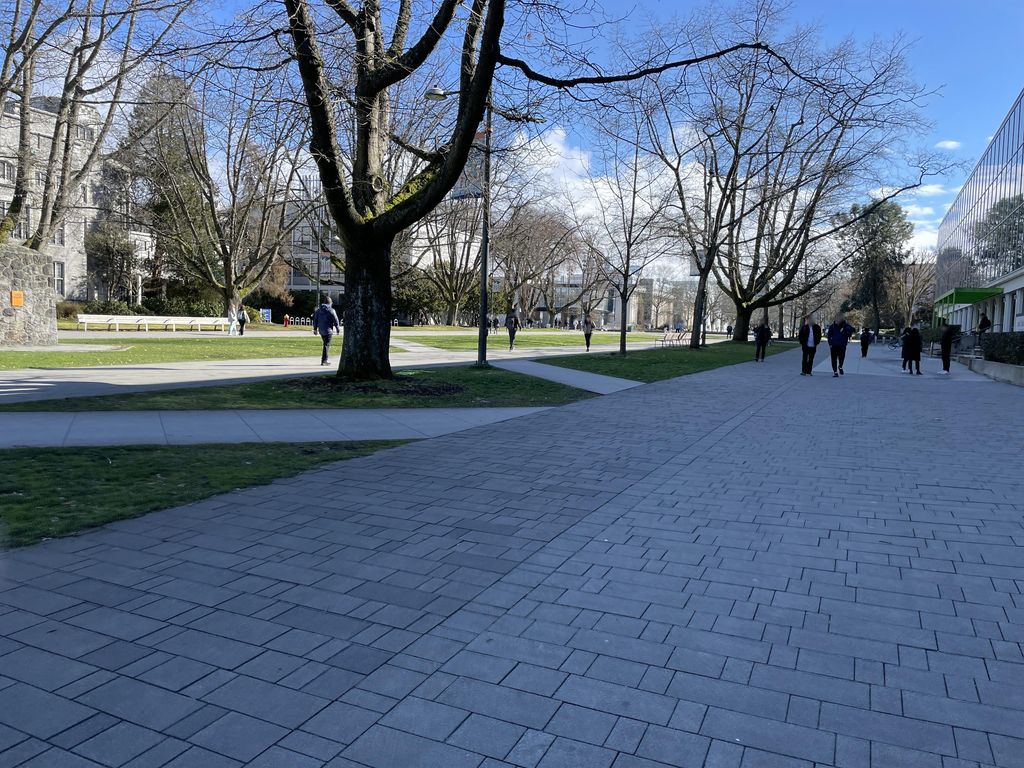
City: vancouver